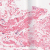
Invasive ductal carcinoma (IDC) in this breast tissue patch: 0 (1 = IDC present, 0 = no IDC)